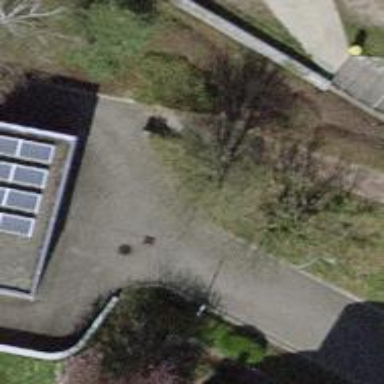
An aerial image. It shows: Set of steps on the road.